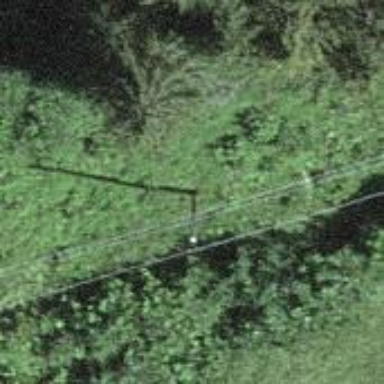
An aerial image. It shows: Power pole.